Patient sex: M
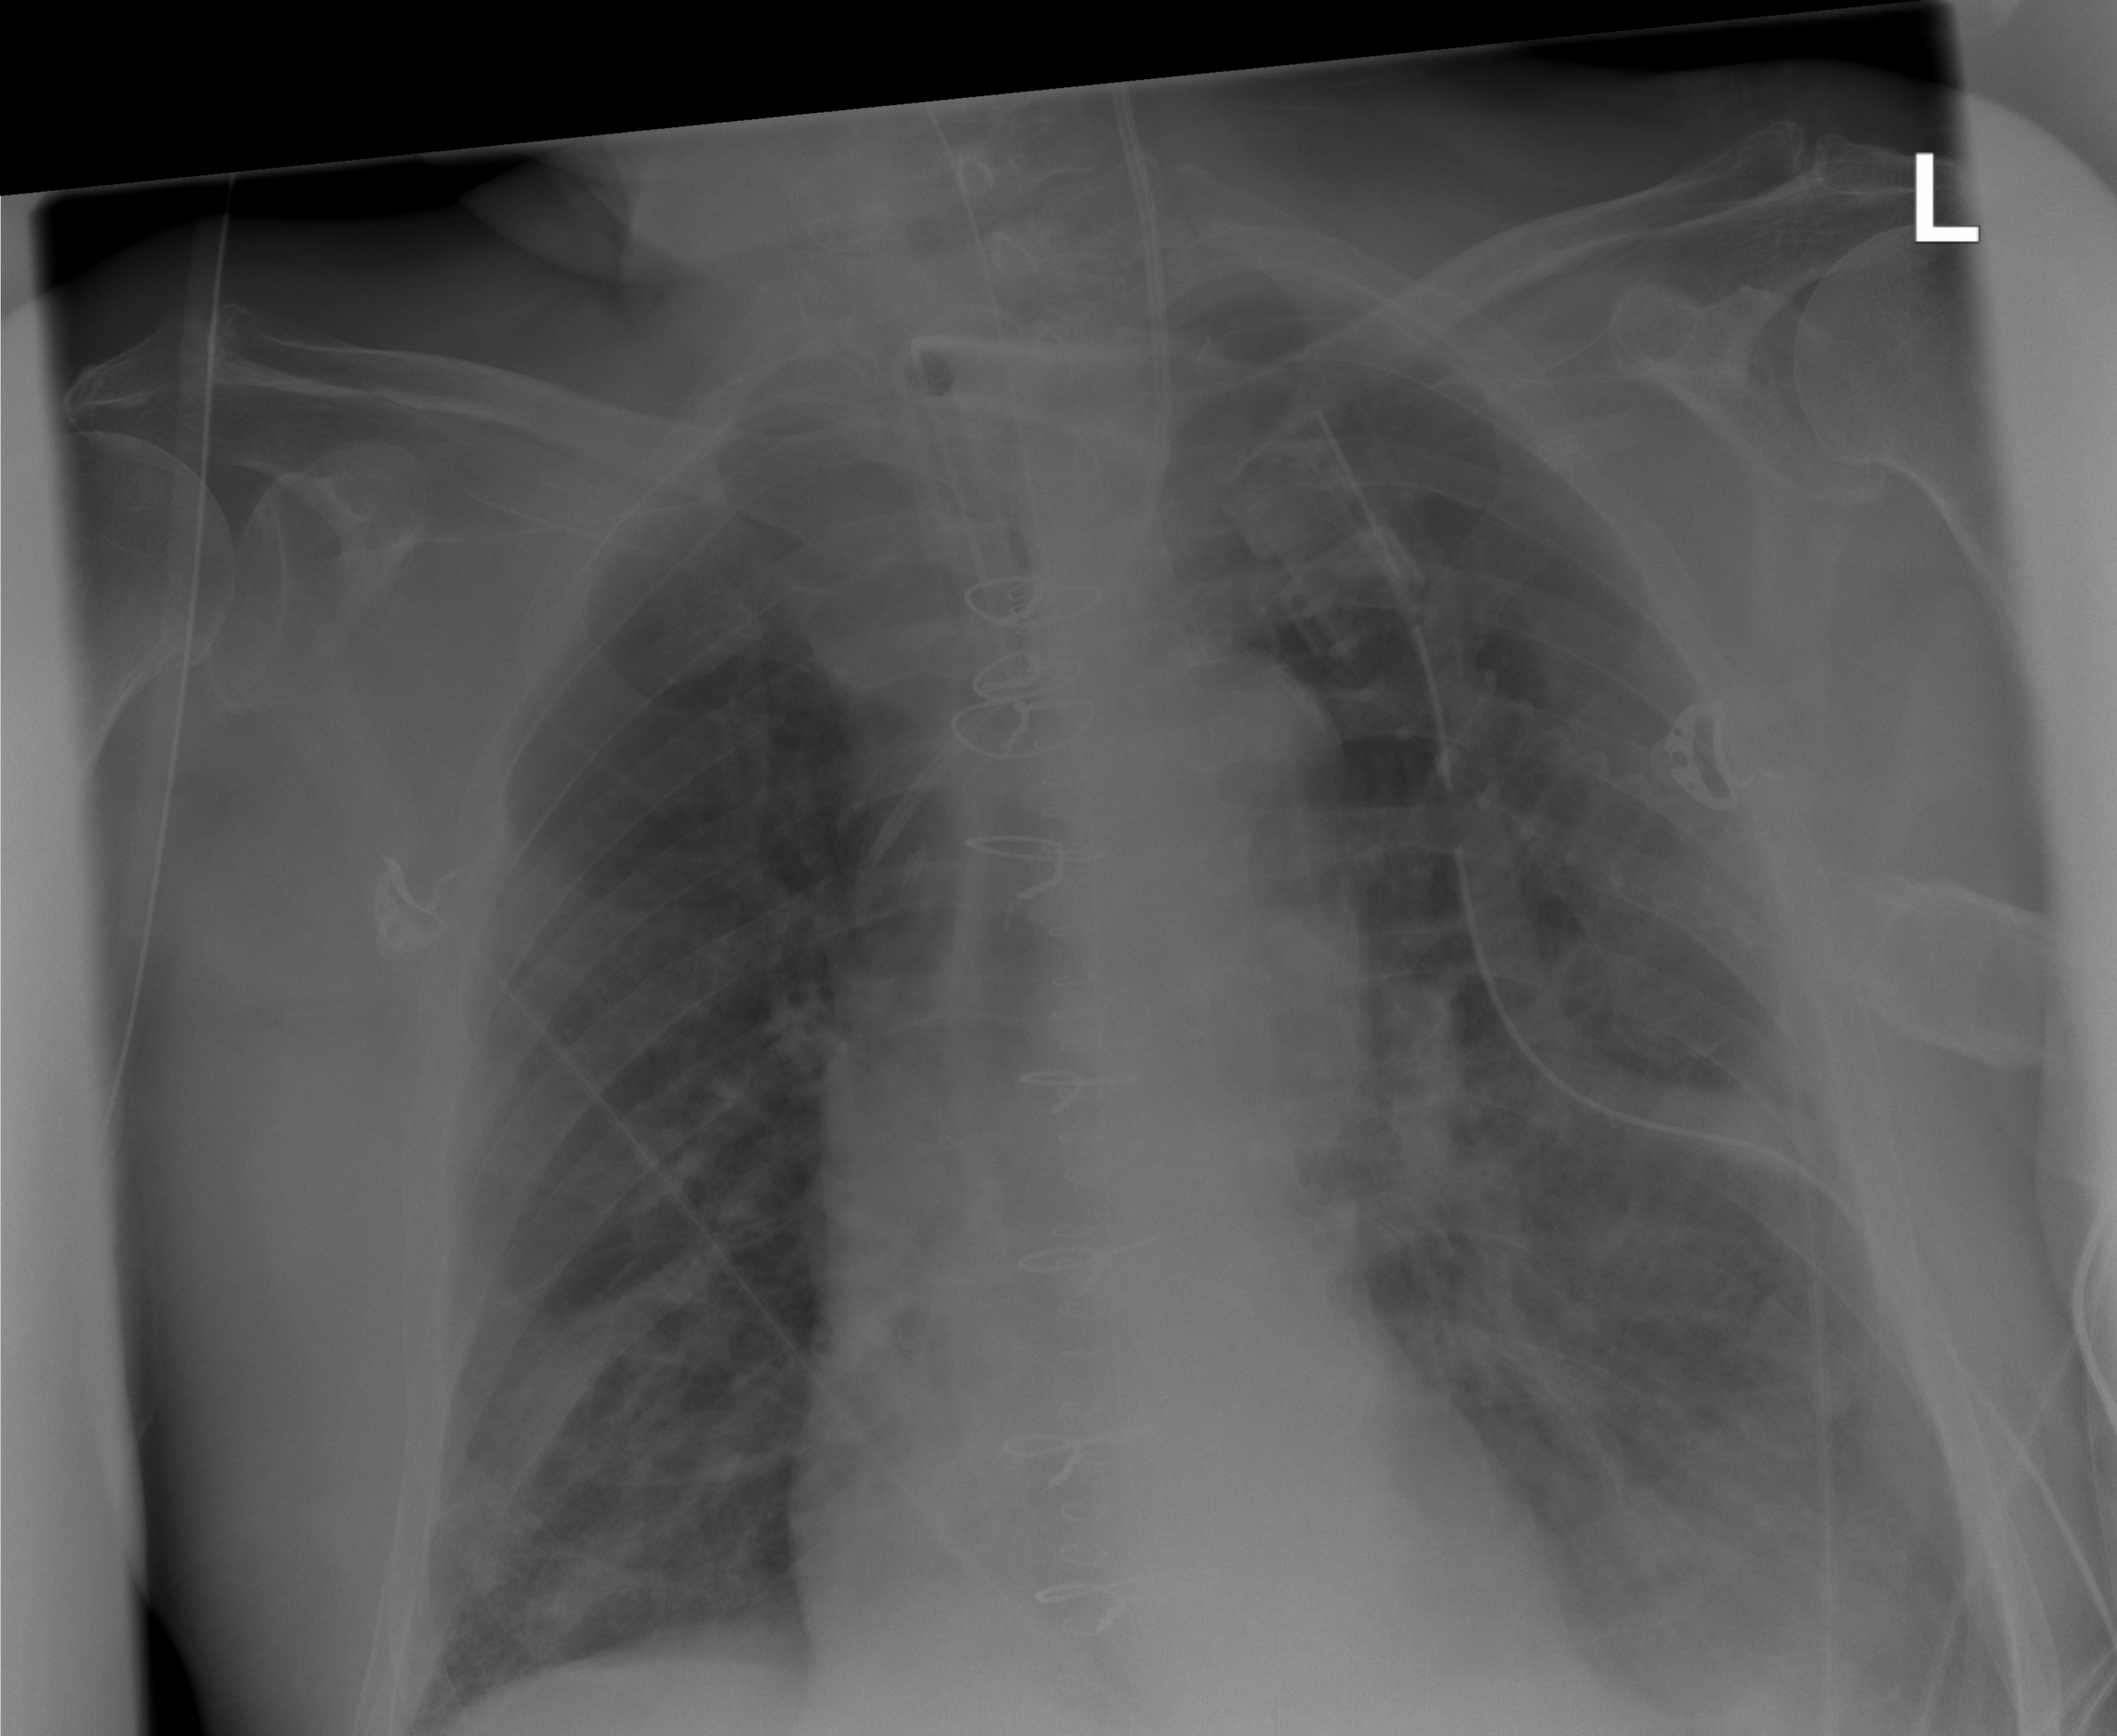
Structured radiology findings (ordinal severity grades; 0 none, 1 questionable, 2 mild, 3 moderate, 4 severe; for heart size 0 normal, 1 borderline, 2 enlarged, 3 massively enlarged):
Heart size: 0
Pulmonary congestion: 2
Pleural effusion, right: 0
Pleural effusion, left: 2
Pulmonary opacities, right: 2
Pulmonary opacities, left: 2
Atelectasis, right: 2
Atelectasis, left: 2